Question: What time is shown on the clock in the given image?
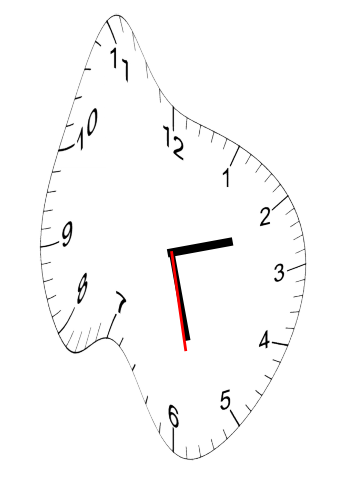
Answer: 02:27:28